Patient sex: M
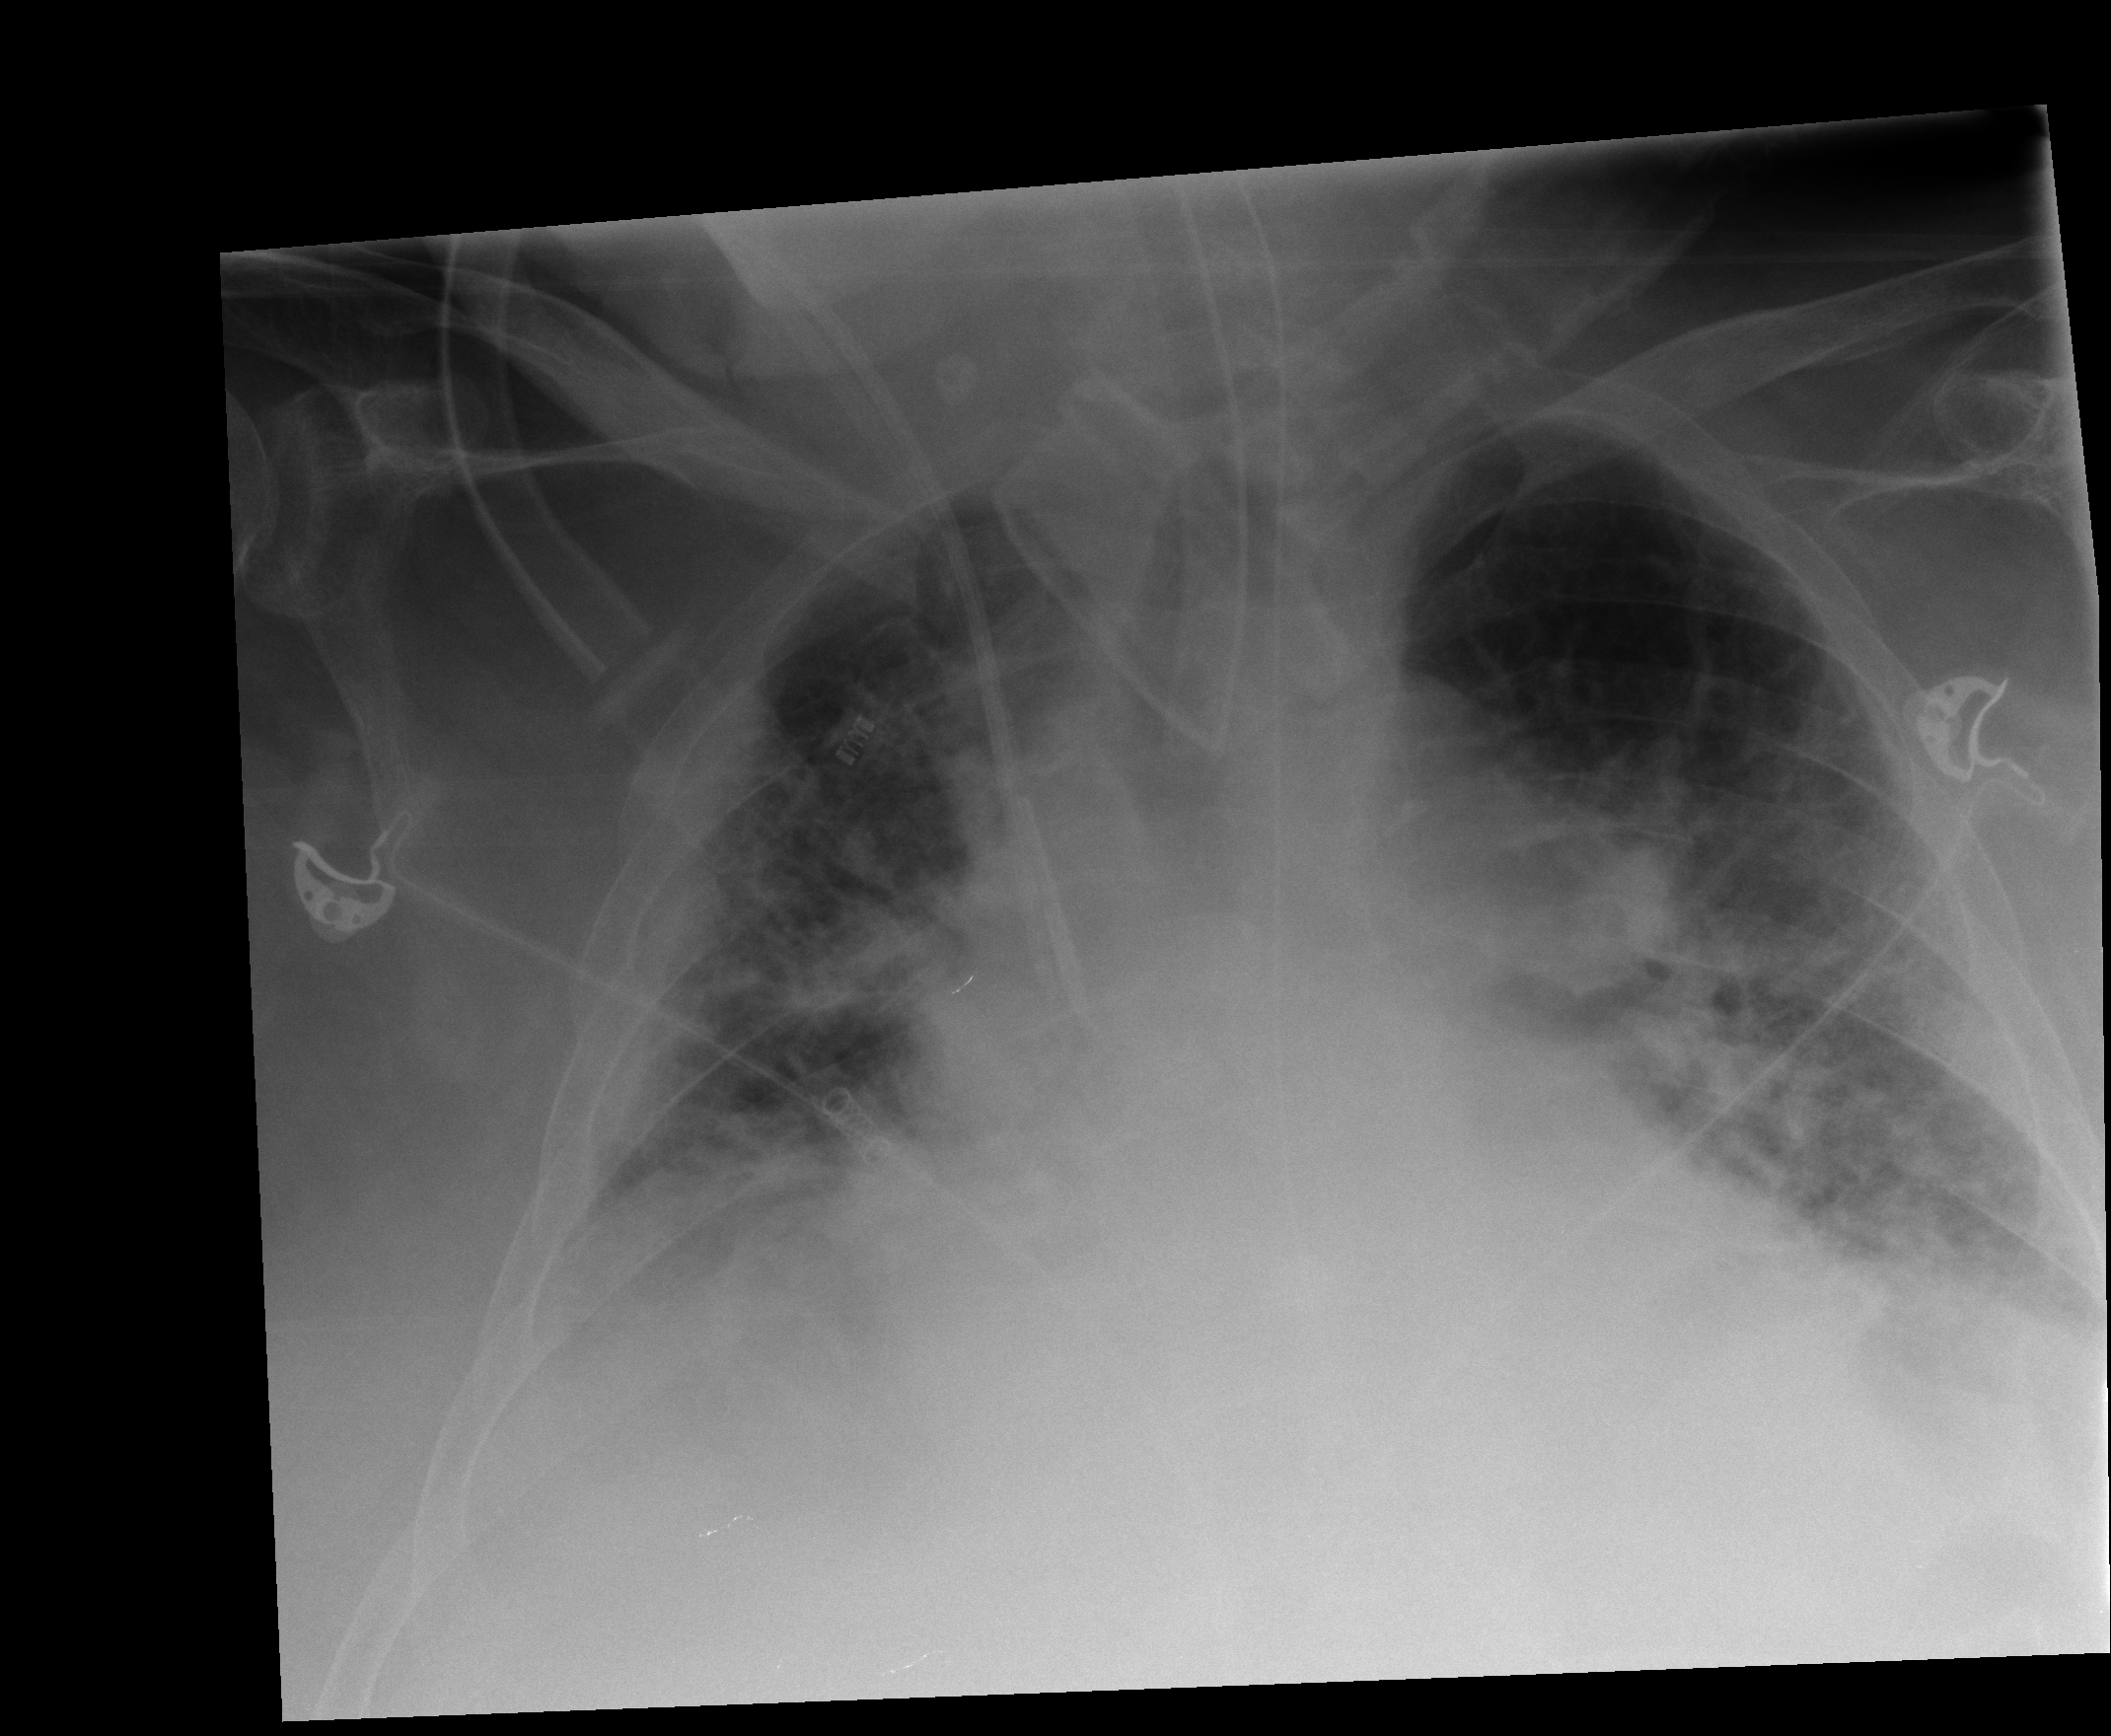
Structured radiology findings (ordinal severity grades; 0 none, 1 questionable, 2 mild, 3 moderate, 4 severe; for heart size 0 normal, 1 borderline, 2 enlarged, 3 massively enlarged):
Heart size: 2
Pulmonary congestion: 3
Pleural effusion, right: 2
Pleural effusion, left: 2
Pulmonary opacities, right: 3
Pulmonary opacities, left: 3
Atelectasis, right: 3
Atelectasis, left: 2